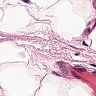
Metastatic tissue present: no